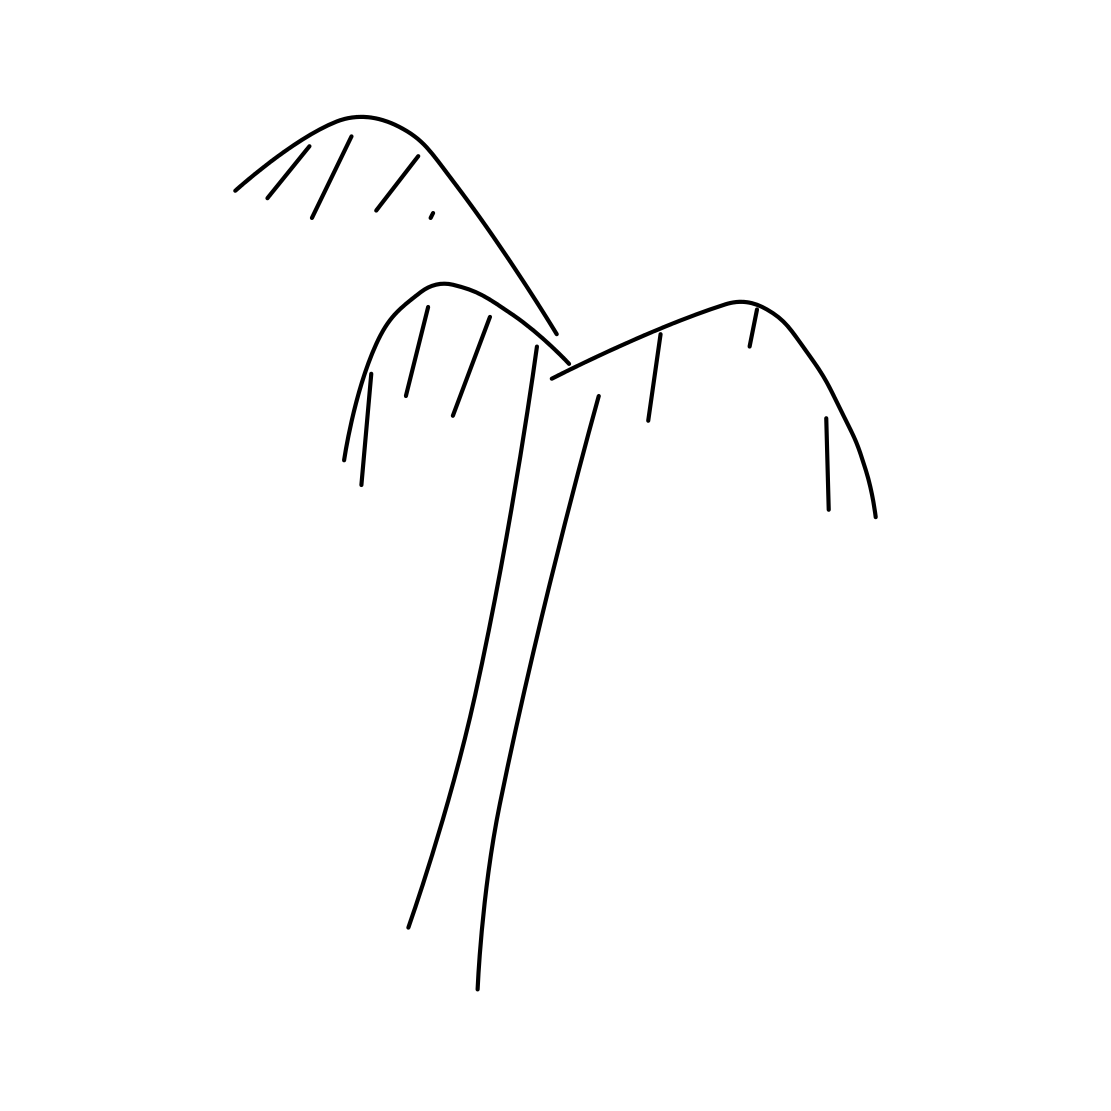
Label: palm tree